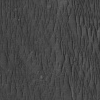
Atmospheric dust classification: not_dusty